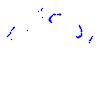
Particle: pion